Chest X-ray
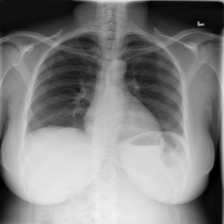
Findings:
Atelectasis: negative
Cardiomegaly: negative
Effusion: negative
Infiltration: negative
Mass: negative
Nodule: negative
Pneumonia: negative
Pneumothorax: negative
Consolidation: negative
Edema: negative
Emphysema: negative
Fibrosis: negative
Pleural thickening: negative
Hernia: negative